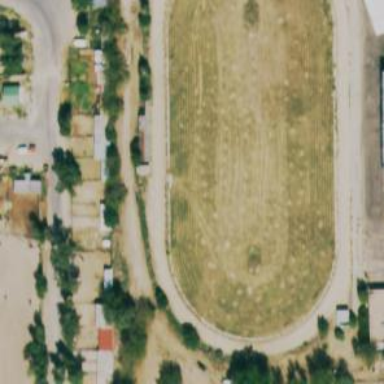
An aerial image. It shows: Track located within leisure land area.